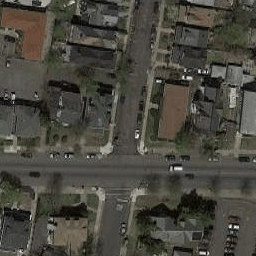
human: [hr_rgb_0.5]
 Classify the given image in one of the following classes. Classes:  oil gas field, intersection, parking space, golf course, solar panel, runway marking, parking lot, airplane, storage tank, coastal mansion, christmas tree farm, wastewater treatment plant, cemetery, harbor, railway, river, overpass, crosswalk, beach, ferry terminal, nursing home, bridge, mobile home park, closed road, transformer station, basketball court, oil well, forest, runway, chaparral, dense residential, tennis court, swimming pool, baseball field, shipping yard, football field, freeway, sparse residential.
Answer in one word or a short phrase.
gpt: intersection